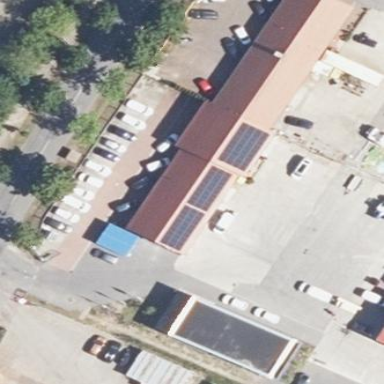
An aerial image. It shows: Commercial building.